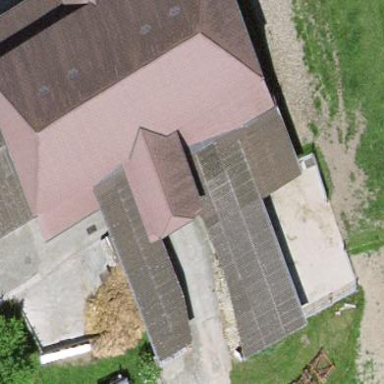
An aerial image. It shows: Rural barn.